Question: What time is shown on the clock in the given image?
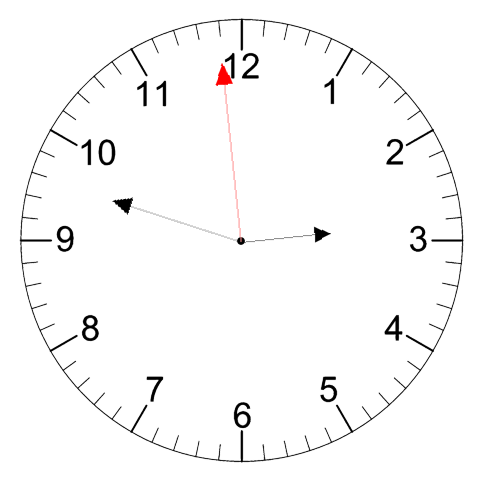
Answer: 02:47:59